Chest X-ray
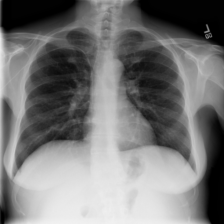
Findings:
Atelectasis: negative
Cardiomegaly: negative
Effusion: negative
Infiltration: negative
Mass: negative
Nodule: negative
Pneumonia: negative
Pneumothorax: negative
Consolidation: negative
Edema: negative
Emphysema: negative
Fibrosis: negative
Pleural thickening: negative
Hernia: negative